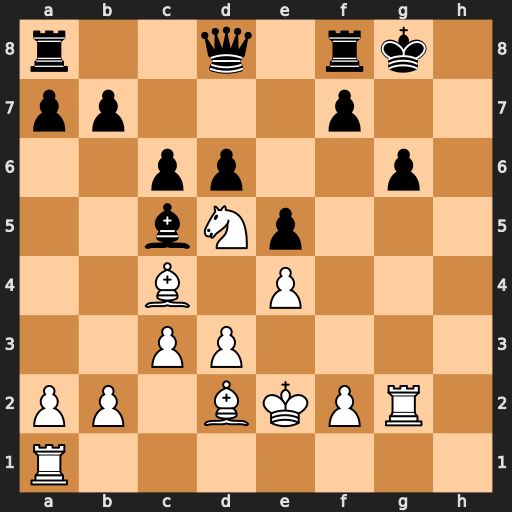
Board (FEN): r2q1rk1/pp3p2/2pp2p1/2bNp3/2B1P3/2PP4/PP1BKPR1/R7
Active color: w
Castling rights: -
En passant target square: -
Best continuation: Ne7+ Qxe7 Rxg6+